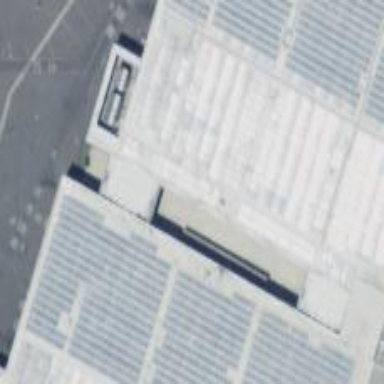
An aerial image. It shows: Solar photovoltaic panel generator.